Question: I am using django-image-cropping: <URL>
What I am trying to achieve is simple crop by the manual. I am using 1.7.1 Django version.
models.py
'''
class Image(models.Model):
file = models.ImageField('File', upload_to='dependencies/images/photos/')
gallery = models.ForeignKey('Gallery', related_name='images', blank=True, null=True)
cropping = ImageRatioField('file', '370x267', size_warning=True)
'''
views.py
'''
def photos(request):
photos = Image.objects.all()
return render_to_response('photos.html', {'photos':photos}, context_instance=RequestContext(request))
'''
template
'''
{% load cropping %}
{% for photo in photos %}
<img src="{% cropped_thumbnail image "cropping" %}" border="0">
{% endfor %}
'''
error
'''
AttributeError at /photos/
'str' object has no attribute '_meta'
Exception Location:
/venv/lib/python2.7/site-packages/image_cropping/templatetags/cropping.py in cropped_thumbnail, line 16
Python Executable:
/venv/bin/python
'''

I researched this error and found this:
<URL>
When I changed the views.py for 1 element with
'''
'Test.objects.get()'
'''
not
'''
'Test.objects.all()'
test = Test.objects.get(title='test')
'''
to test it out it cropped perfectly.
But if I want to crop all in the Image model and use the 'for loop' I have this error.
To help you more here is the part on the line 16:
cropping.py
'''
@register.simple_tag(takes_context=True)
def cropped_thumbnail(context, instance, ratiofieldname, **kwargs):
'''
Syntax:
{% cropped_thumbnail instancename "ratiofieldname"
[scale=0.1|width=100|height=200|max_size="100x200"] [upscale=True] %}
'''
ratiofield = instance._meta.get_field(ratiofieldname)
image = getattr(instance, ratiofield.image_field) # get imagefield
if ratiofield.image_fk_field: # image is ForeignKey
# get the imagefield
image = getattr(image, ratiofield.image_fk_field)
'''
Please help,
Thank you
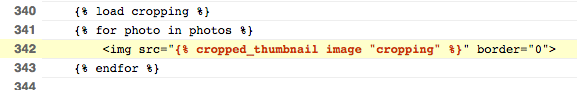
Answer: You pass 'image' to the tag but the variable containing your image model is 'photo'. Change the variable name used.